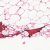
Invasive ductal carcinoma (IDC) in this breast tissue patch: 0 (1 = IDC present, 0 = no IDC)